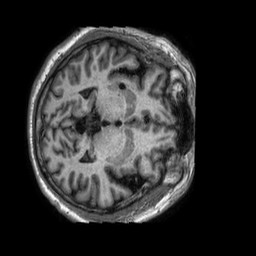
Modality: T1w
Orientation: axial
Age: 65
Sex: male
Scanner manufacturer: philips
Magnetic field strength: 1.5 T
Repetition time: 0.008369 s
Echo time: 0.003838 s